Question: In latest versions of Android when we long touch over texts (in browser or text edit fields) some context menu appears as shown in image bellow.

My question is what are the names of these menus (highlighted in red blocks) ? And is there any way I can add my own customized item in the same menus ?
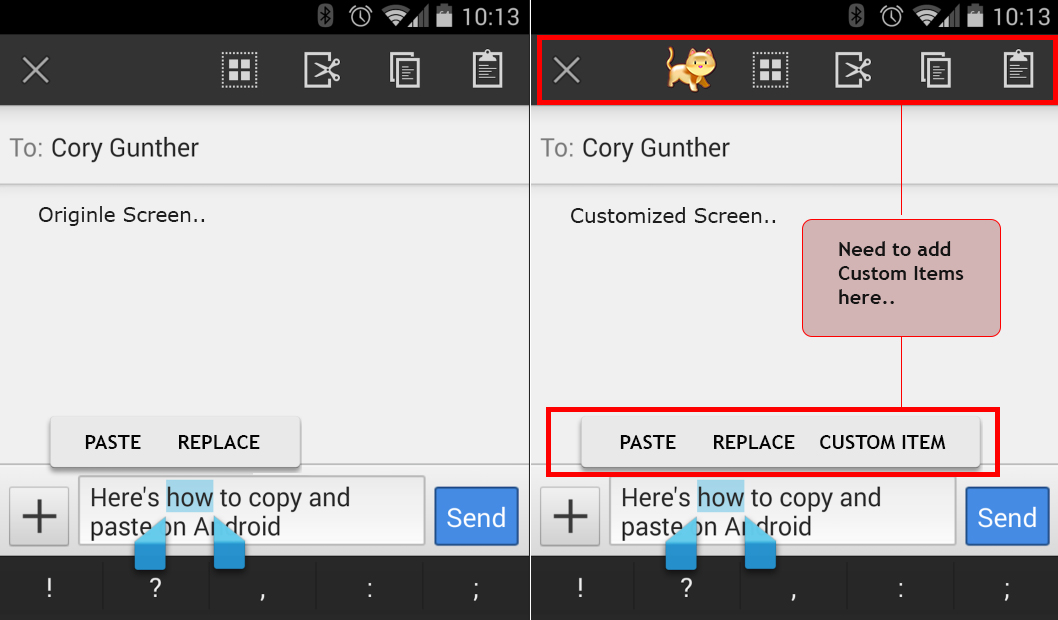
Answer: > is it possible to modify Android's default Contextual Action Bar for all apps ?
No. Your Android SDK app cannot affect the UI of other apps in that fashion.
You are welcome to add your changes to a revised version of the Android framework in a custom ROM mod, though.